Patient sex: M
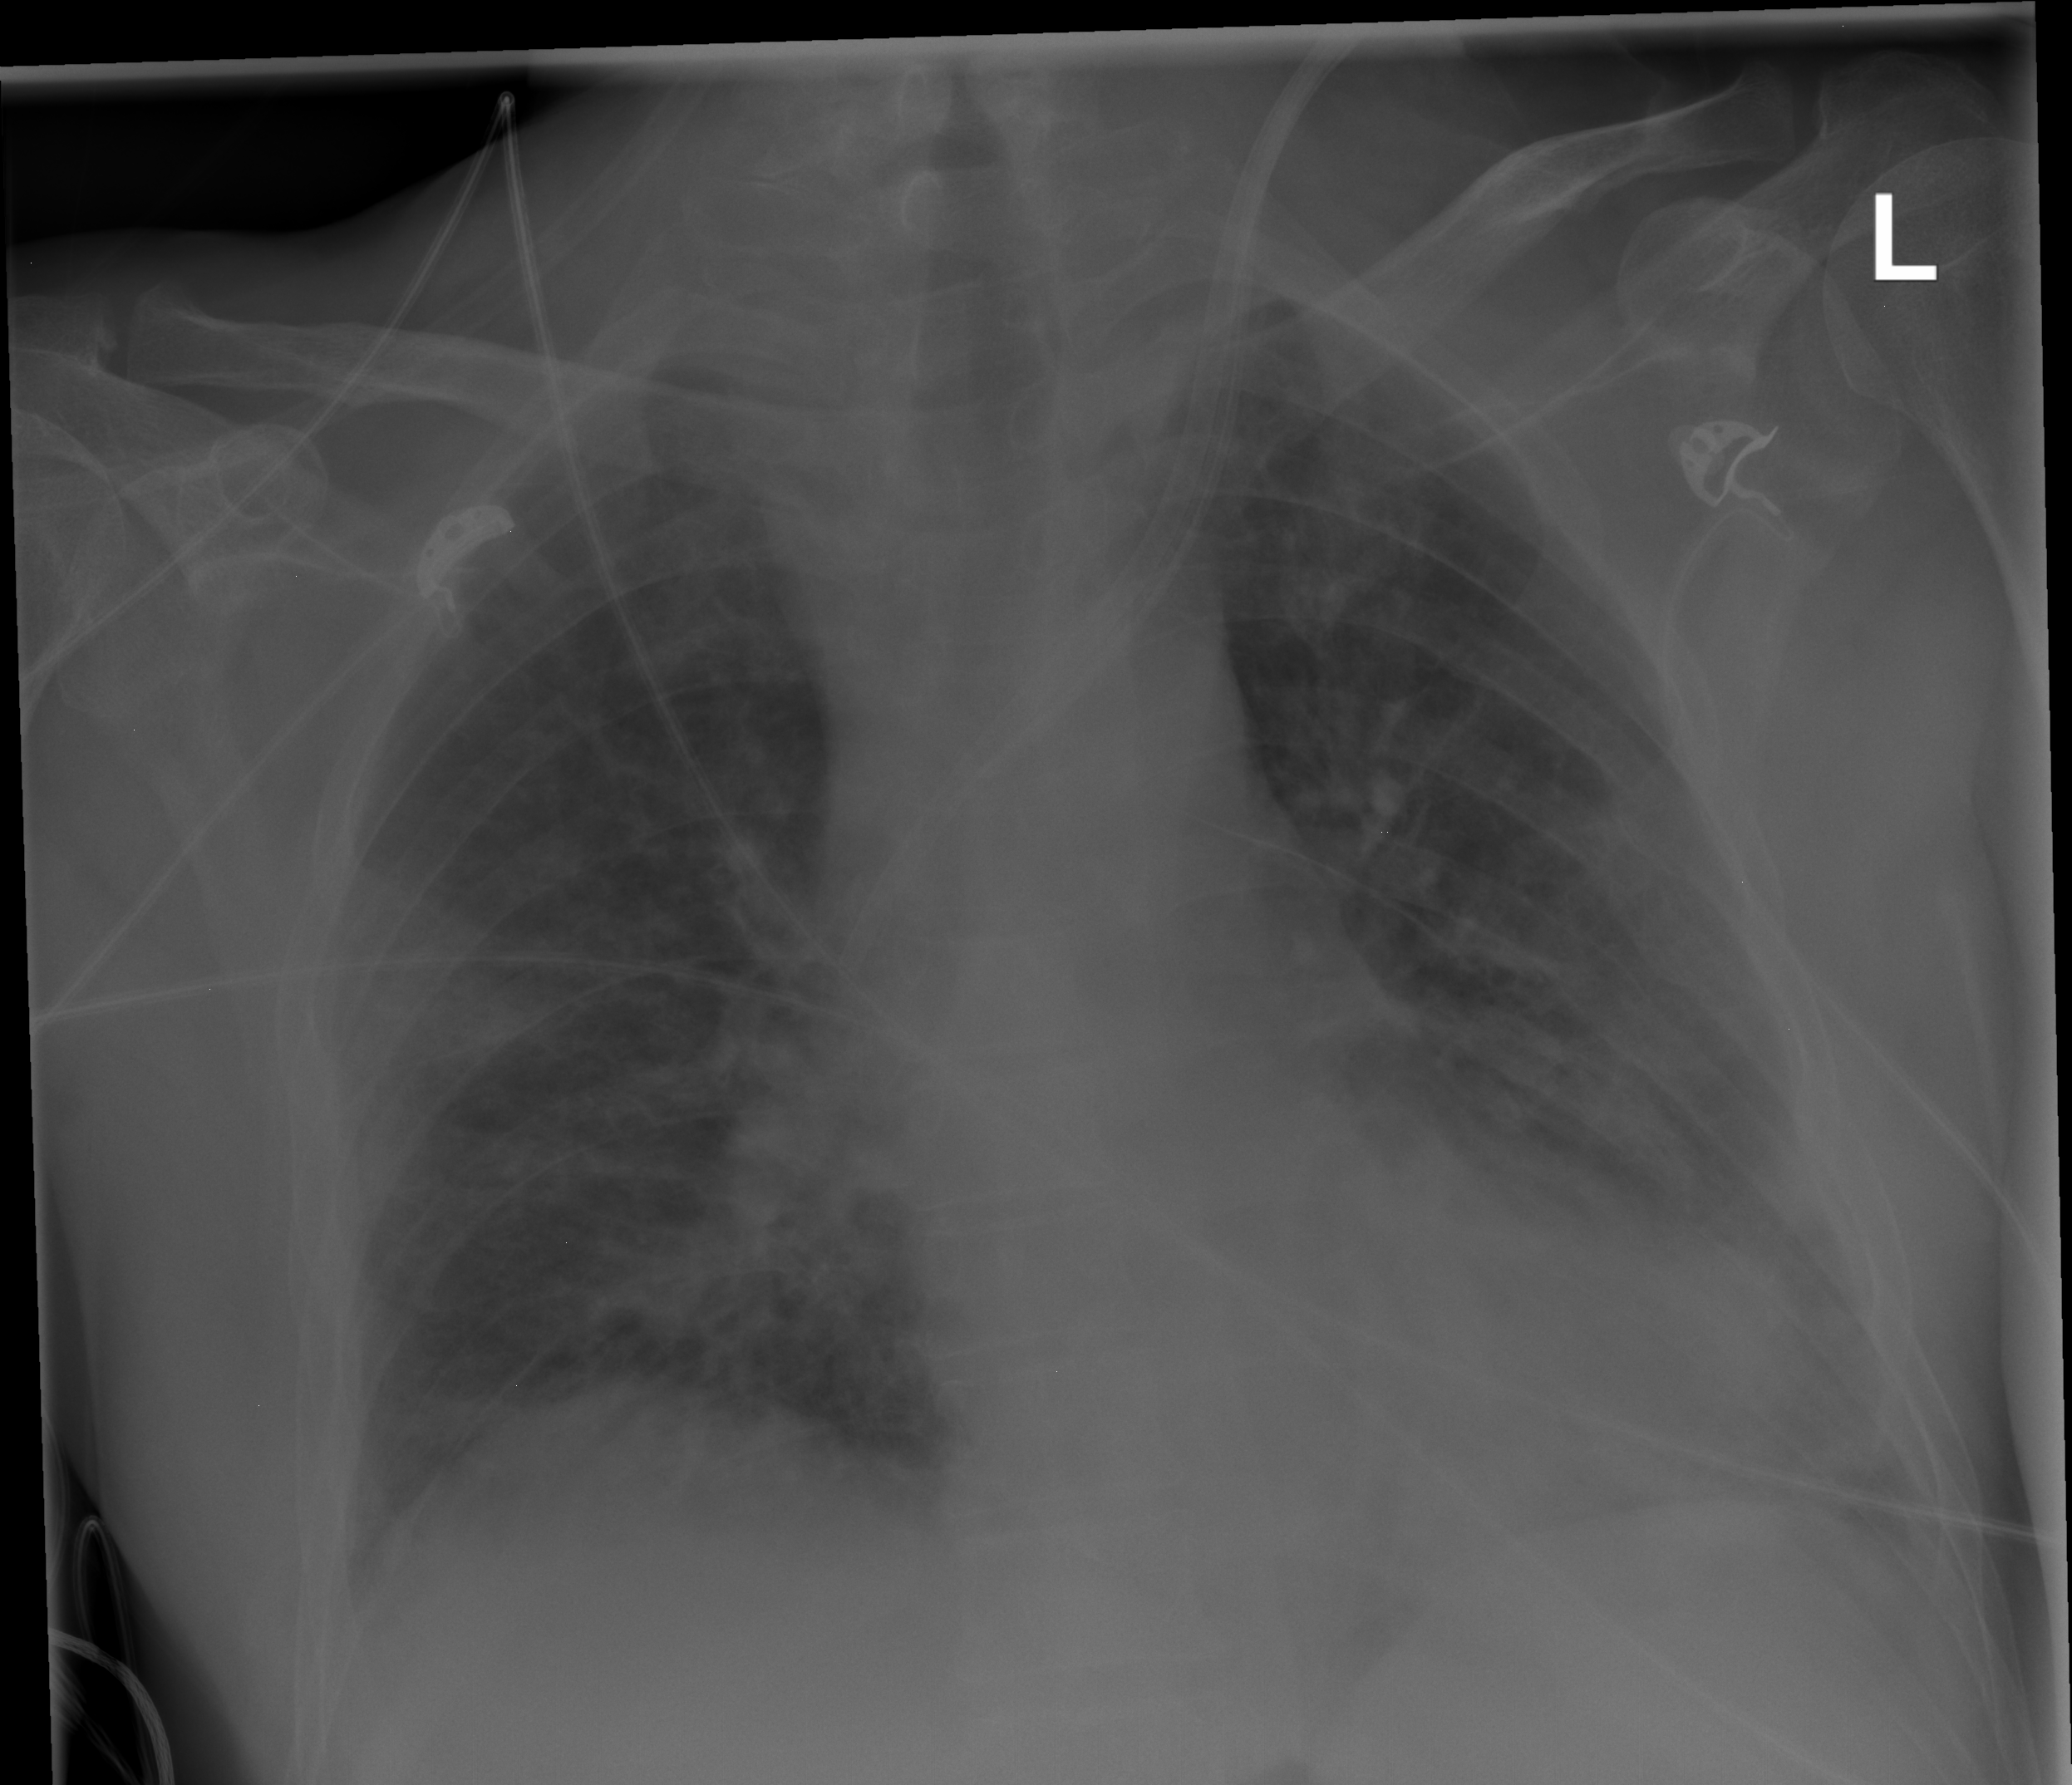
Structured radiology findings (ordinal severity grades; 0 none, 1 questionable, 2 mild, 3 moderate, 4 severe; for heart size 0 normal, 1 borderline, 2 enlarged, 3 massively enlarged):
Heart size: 0
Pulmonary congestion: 2
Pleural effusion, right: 2
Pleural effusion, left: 2
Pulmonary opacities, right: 2
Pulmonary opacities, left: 2
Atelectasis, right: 2
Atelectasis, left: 2